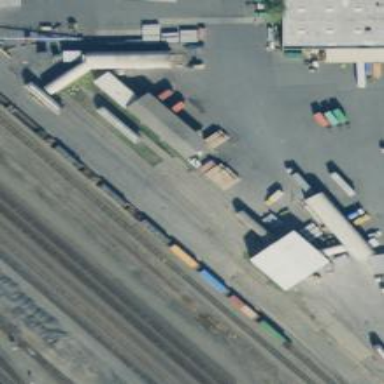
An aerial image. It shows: Railway yard.